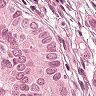
Metastatic tissue present: yes